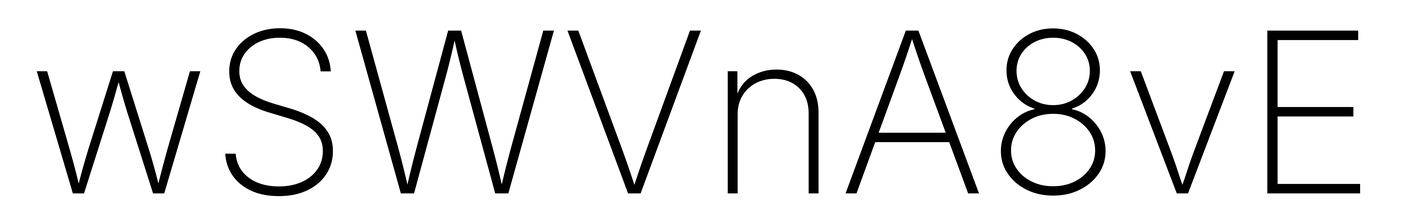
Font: Inter_ExtraLight